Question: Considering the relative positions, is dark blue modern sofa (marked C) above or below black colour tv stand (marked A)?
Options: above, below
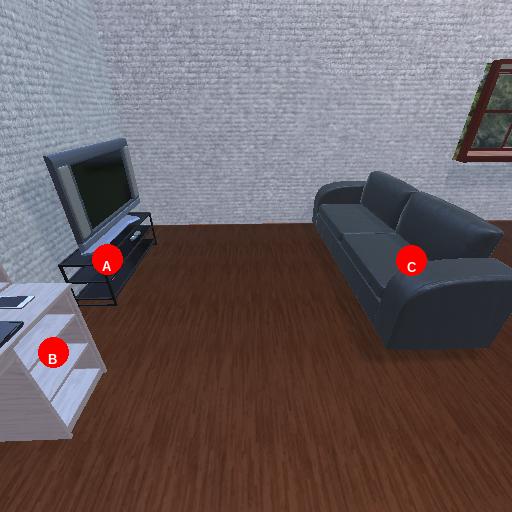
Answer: above